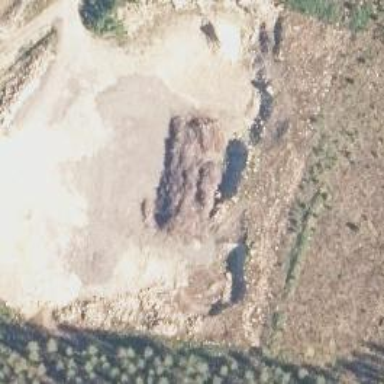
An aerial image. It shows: Quarry with gravel as the main resource.